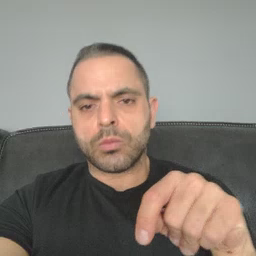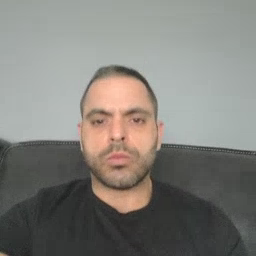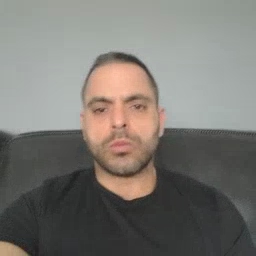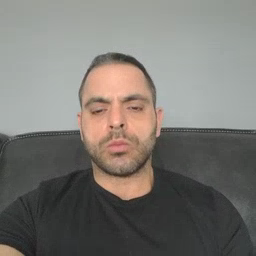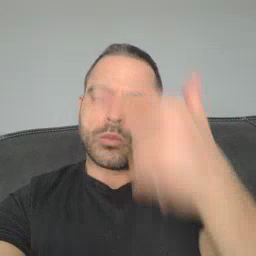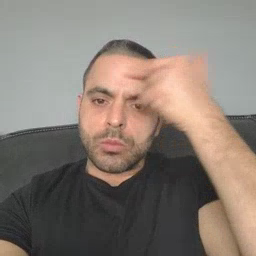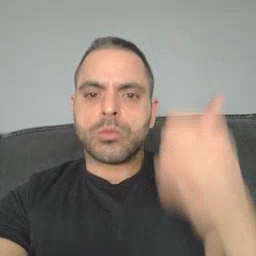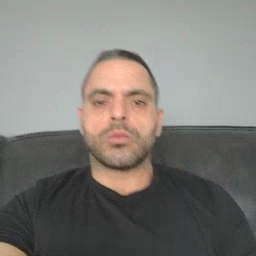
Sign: because